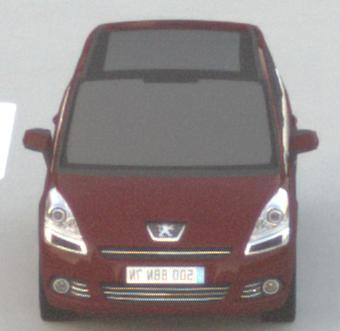
Make: Peugeot
Model: 5008 120 VTi
Detailed model: 5008 (I) Van
Model produced from: 2009/10
Model produced until: 2011/07
Doors: 5
Color: red
Road condition: dry road
Daytime: sunrise or sunset
Contrast: low contrast